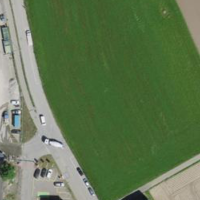
EUNIS habitat code: 52
Species observed at this site:
Prunus padus
Centaurea scabiosa